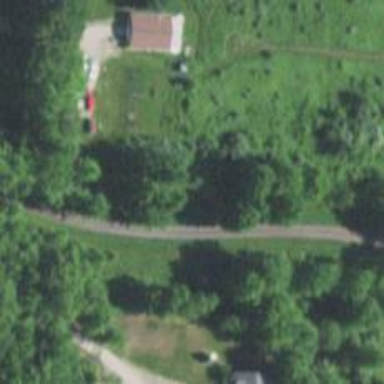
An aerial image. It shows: Driveway.